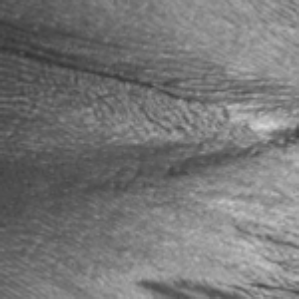
Label: frost